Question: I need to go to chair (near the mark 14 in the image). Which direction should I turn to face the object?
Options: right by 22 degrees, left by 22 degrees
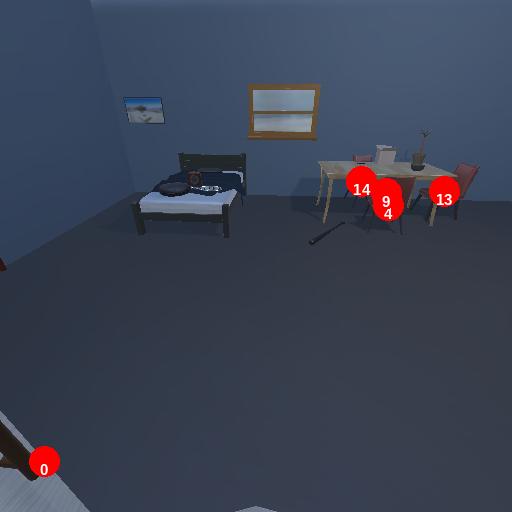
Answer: right by 22 degrees